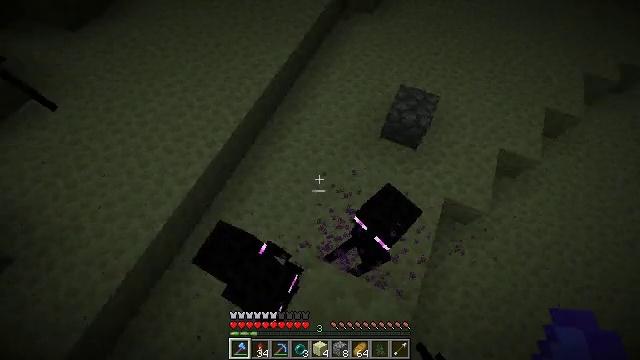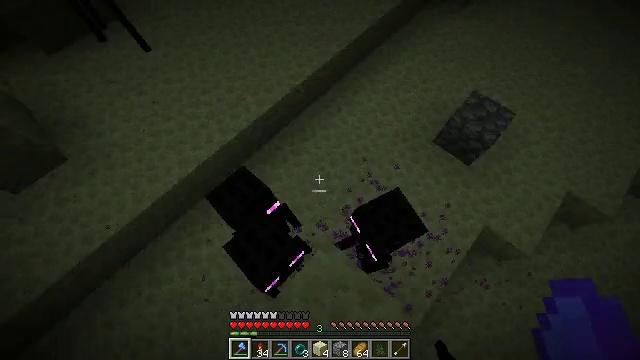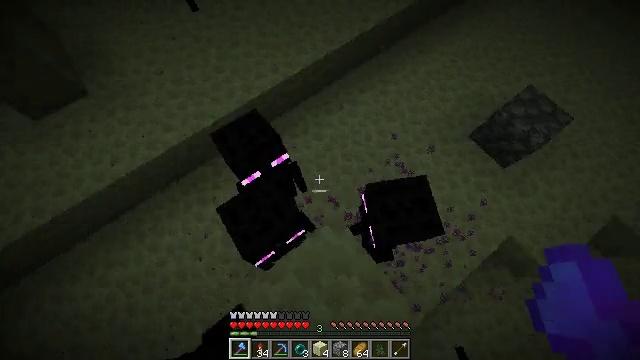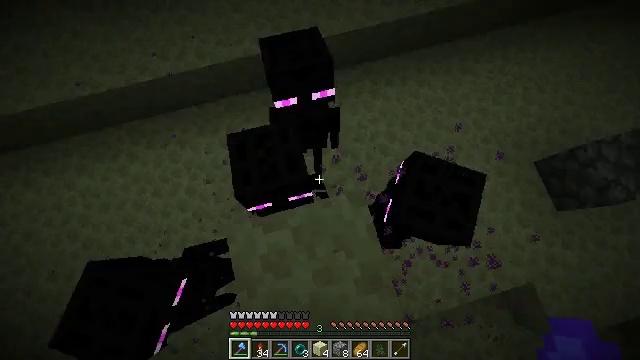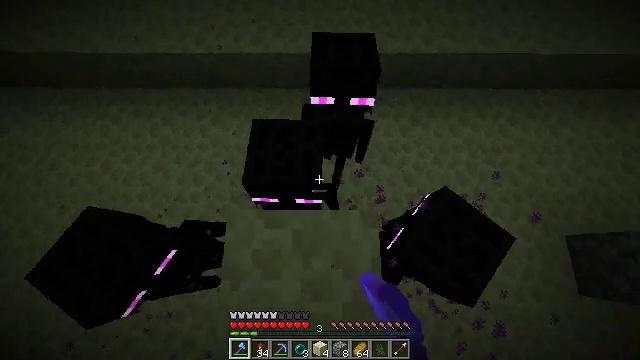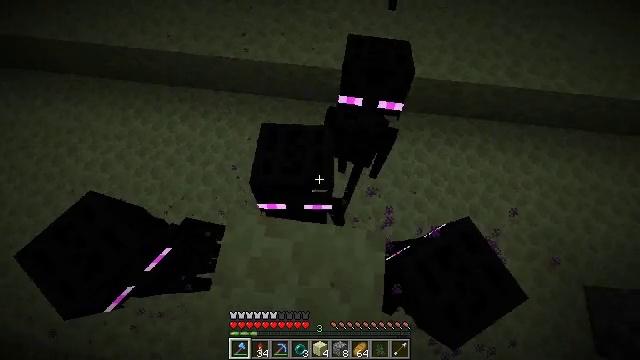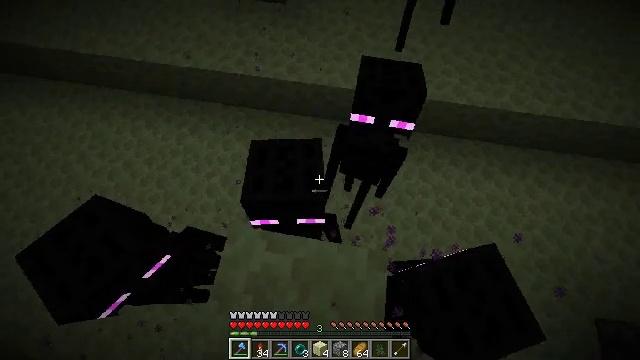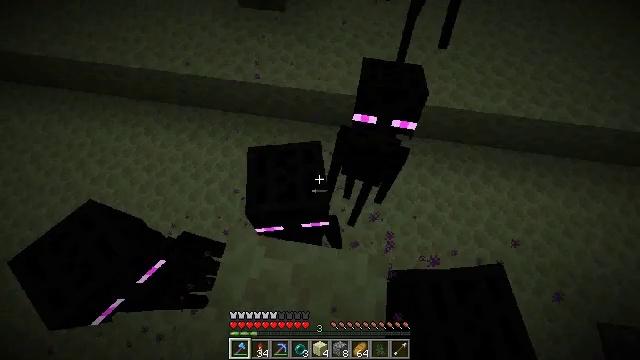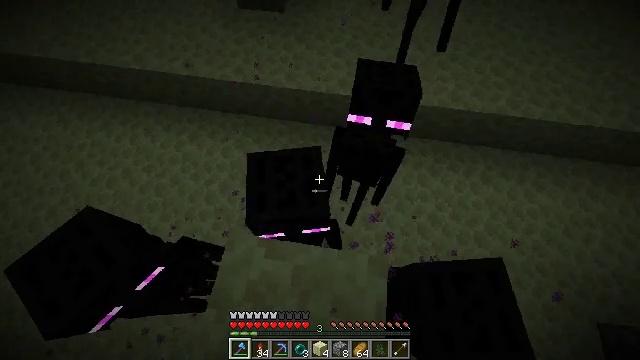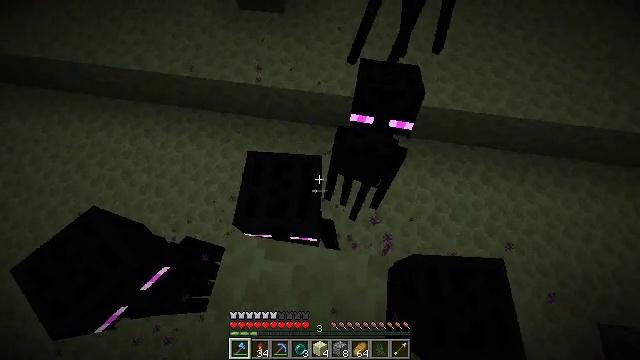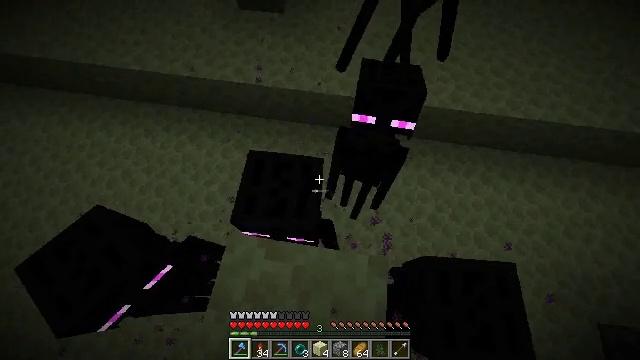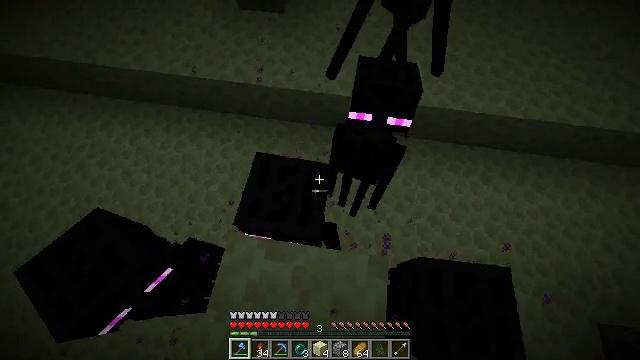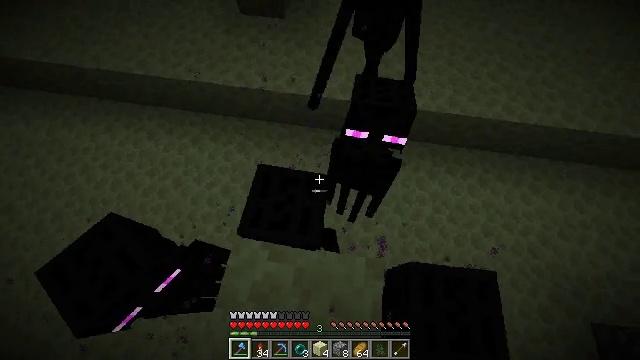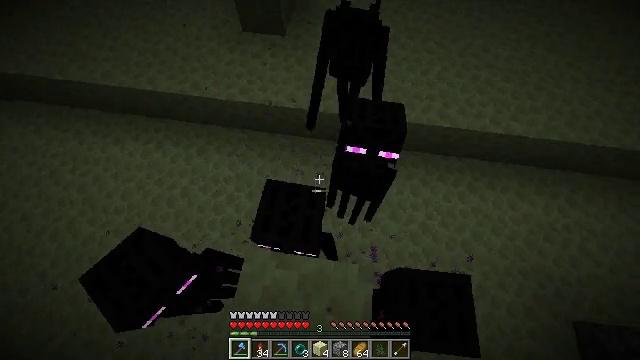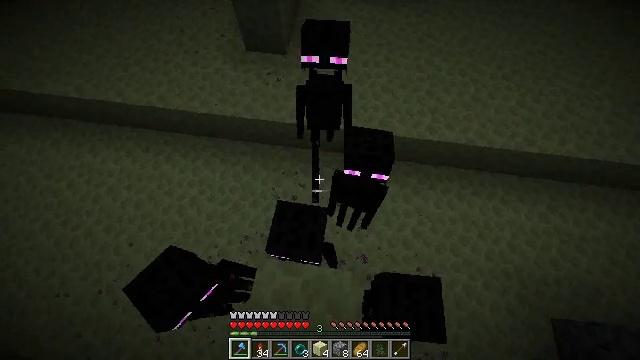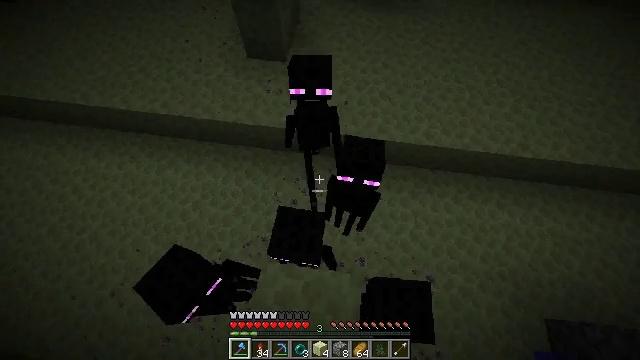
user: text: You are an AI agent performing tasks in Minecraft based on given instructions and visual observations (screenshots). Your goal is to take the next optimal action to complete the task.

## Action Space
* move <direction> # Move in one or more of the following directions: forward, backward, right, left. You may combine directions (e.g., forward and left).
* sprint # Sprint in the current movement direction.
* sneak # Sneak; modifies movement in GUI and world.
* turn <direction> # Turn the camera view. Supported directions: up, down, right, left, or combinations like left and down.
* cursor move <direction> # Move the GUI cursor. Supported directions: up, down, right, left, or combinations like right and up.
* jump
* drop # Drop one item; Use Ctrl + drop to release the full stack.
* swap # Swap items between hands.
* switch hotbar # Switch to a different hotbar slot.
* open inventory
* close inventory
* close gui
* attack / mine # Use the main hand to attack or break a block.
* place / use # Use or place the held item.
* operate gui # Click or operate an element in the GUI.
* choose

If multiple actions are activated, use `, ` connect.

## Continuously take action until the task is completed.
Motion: motion action
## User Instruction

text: Kill an enderman.
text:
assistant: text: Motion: turn left and down
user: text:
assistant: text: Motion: turn left and down
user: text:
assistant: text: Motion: turn left and down, attack / mine
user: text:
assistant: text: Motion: turn left and up, attack / mine
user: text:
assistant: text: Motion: turn left and up, attack / mine
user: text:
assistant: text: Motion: turn left and up, attack / mine
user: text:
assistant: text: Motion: turn up
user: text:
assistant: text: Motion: no_op
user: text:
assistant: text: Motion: no_op
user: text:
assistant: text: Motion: no_op
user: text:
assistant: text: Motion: no_op
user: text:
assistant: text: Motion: jump
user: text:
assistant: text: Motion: jump
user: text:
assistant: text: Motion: jump
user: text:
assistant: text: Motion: jump
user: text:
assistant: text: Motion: jump
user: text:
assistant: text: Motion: turn left, jump
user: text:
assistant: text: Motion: turn left and up
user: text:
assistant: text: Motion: turn left and up
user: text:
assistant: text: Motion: turn left
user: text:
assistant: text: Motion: turn right and down
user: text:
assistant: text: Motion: turn right and down, attack / mine
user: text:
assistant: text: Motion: turn right and down, attack / mine
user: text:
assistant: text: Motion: turn down, attack / mine
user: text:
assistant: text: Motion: attack / mine
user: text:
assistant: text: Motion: no_op
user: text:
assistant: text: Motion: no_op